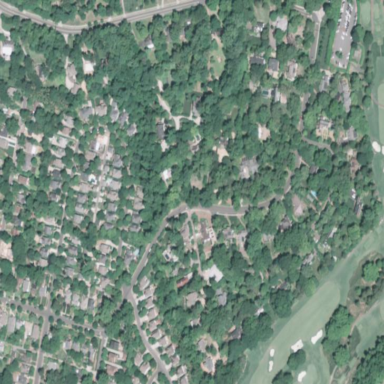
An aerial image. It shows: Residential area consisting of single-family homes.